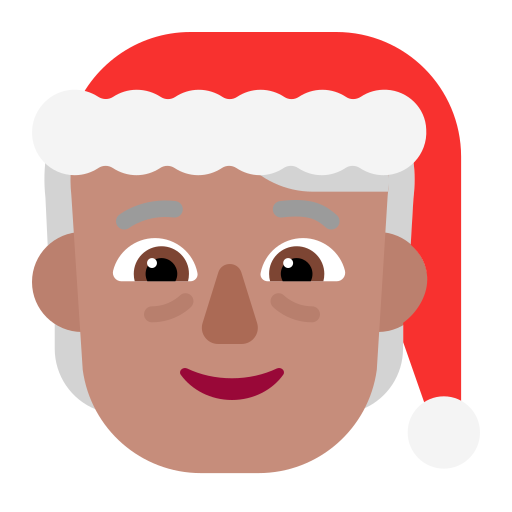
mx claus flat